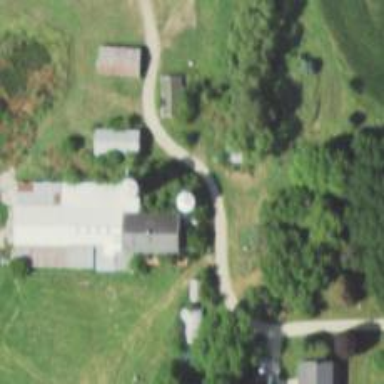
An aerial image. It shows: Silo.